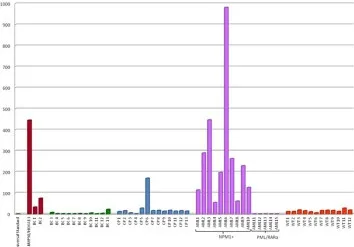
Expression analysis. C) Significance for MSI2 expression was tested by Mann-Whitney test (*p < 0.05/3); values are expressed as means +/- SD; AA. Additional aberrations.
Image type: chart (chart)